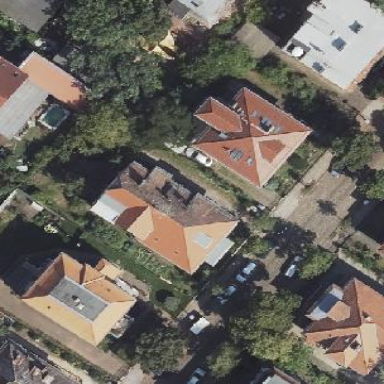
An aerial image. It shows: Hipped-roof building with apartments.